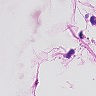
Metastatic tissue present: no